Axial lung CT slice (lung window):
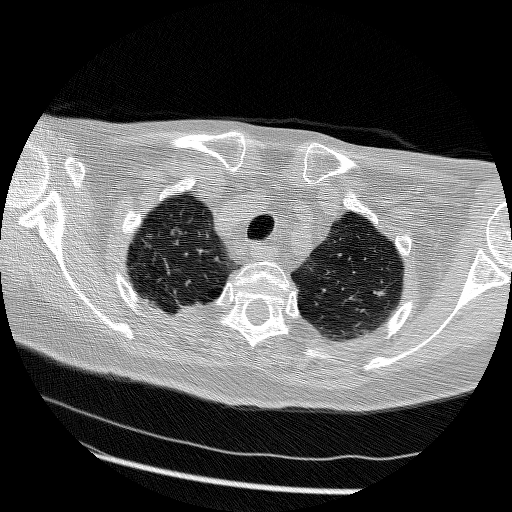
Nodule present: yes
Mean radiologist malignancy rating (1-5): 2